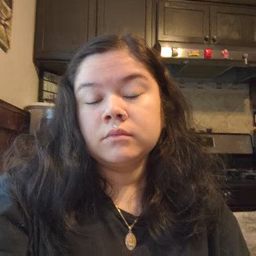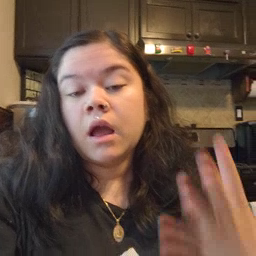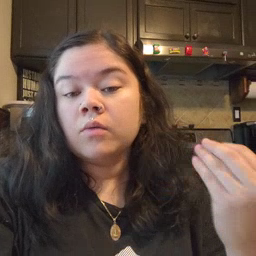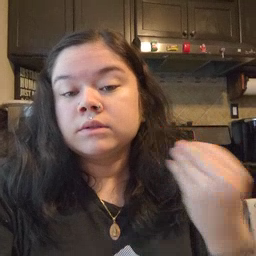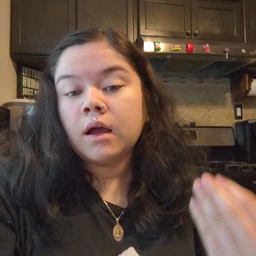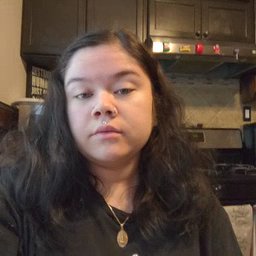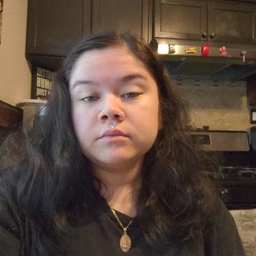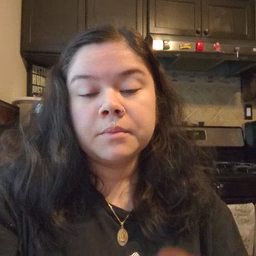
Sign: outside